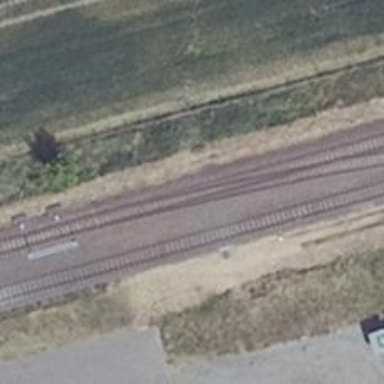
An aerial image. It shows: Railway switch.